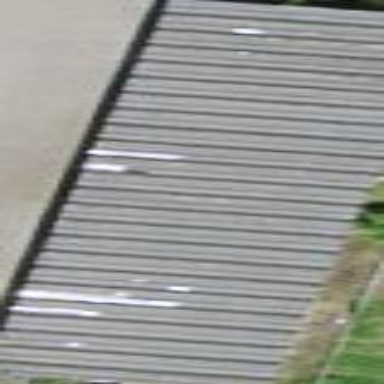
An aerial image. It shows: View of roof of building.